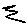
Label: zigzag